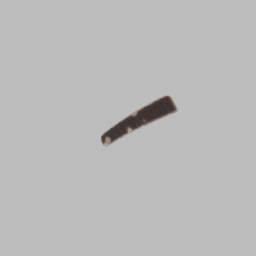
Label: animals